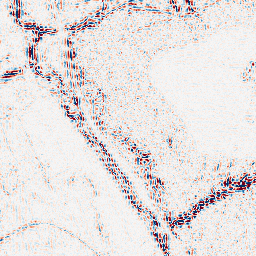
Category: wavelet
Decomposition family: wavelet_dwt
Decomposition parameters: wavelet: coif2
level: 2
Upsampling method: quintic
Upsampling parameters: scale: 2
Upsampling scale: 2